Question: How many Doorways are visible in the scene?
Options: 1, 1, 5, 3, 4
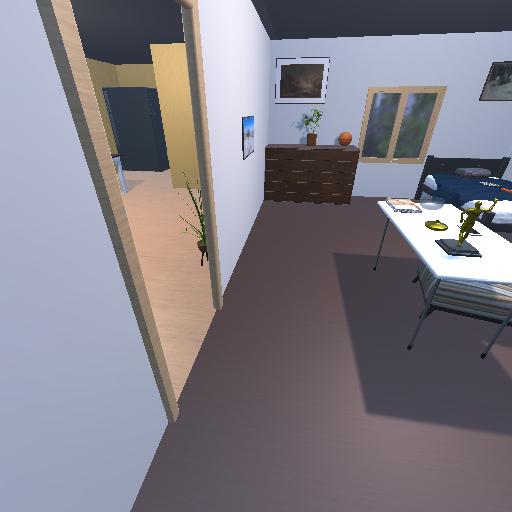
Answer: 1